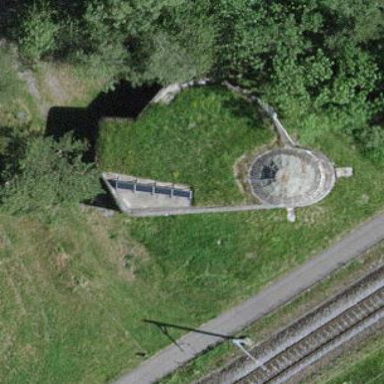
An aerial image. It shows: Military bunker.